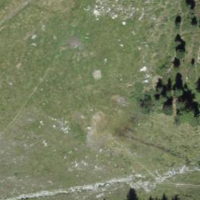
EUNIS habitat code: 26
Species observed at this site:
Hesperia comma
Marmota marmota
Pyrgus malvoides
Cyaniris semiargus
Aglais urticae